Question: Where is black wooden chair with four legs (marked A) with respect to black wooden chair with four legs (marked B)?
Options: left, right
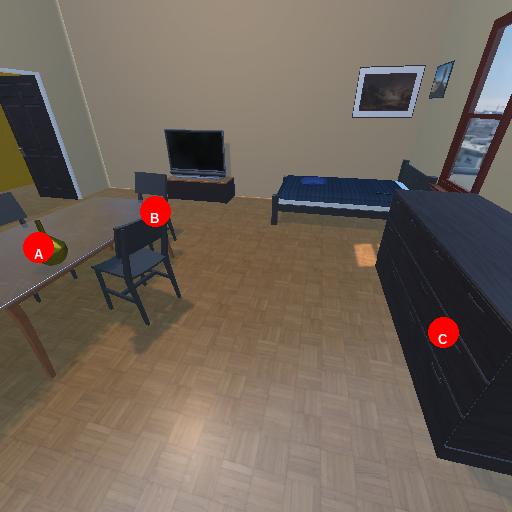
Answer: left